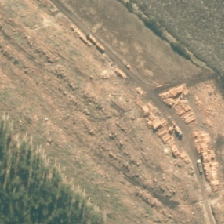
Land cover: harvested_forest